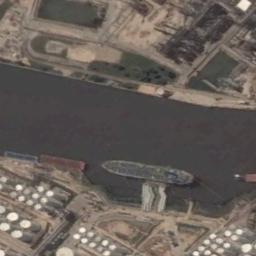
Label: ship